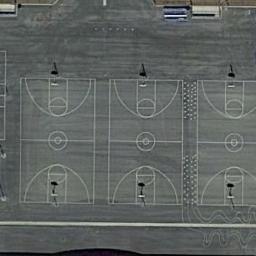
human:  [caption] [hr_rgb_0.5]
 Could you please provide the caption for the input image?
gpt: There are three basketball courts on the open place .

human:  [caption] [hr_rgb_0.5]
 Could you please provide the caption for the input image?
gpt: There are there basketball courts on the concrete floor .

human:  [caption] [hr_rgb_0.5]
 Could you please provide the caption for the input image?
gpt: There are three basketball courts in the picture .

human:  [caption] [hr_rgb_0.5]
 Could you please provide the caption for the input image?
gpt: Three basketball courts on the vacant lot and some buildings beside .

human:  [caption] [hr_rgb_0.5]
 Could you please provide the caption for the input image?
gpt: An open space is next to the basketball courts .